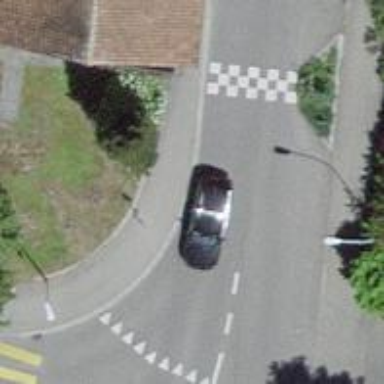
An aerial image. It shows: Uncontrolled zebra crossing on the road.